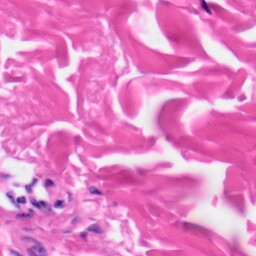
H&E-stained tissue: Skin